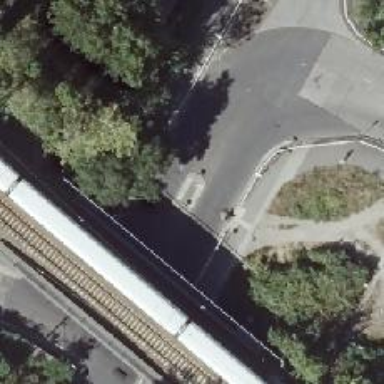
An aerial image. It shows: Unmarked crossing with pedestrian island.